Aerial crown-view tile of a tropical tree (Barro Colorado Island, Panama), acquired 20250512:
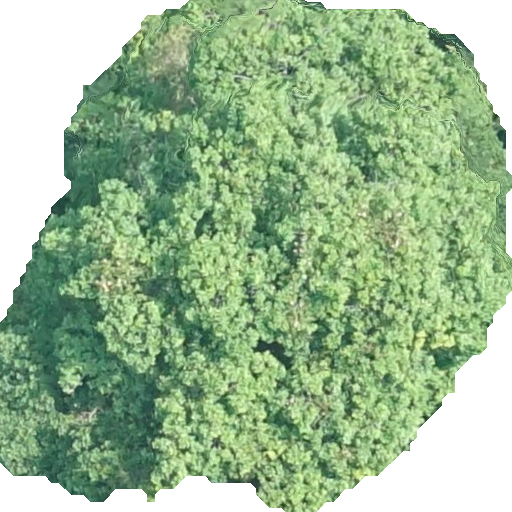
Species: Andira inermis
GBIF accepted scientific name: Andira inermis
Crown area: 303.71 m²